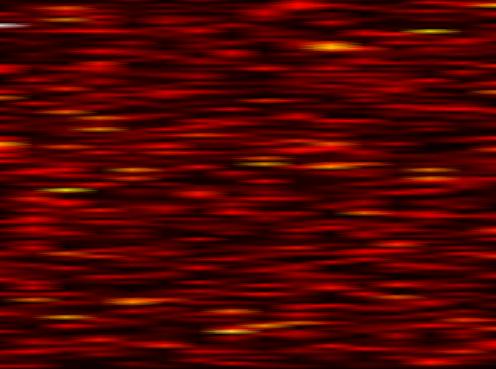
Label: FBMC